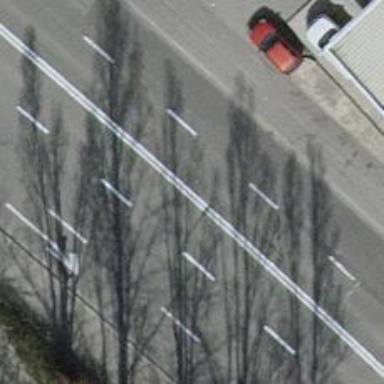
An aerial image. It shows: Asphalt road classified as primary highway. The road has trolley wire for trolley buses.